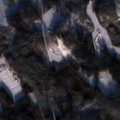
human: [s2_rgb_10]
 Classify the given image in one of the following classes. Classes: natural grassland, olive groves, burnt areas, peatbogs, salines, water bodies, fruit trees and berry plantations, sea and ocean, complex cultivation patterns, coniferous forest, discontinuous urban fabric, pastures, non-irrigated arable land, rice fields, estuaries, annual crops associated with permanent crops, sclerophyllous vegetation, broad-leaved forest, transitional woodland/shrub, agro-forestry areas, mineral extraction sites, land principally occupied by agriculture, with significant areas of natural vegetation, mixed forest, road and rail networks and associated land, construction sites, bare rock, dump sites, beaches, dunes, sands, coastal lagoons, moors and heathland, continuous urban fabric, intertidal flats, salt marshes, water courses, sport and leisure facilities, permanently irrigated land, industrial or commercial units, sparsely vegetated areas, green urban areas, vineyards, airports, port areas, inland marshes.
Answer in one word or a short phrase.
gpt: land principally occupied by agriculture, with significant areas of natural vegetation, coniferous forest, mixed forest, transitional woodland/shrub